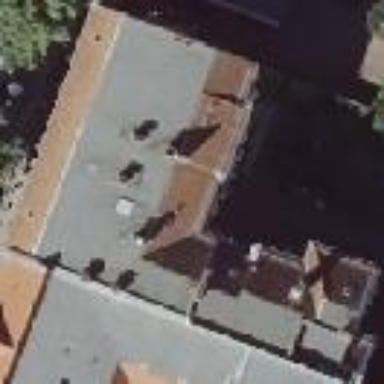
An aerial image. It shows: Building consisting of apartments with double saltbox roof shape.